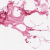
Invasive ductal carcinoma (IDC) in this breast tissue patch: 0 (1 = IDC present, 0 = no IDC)